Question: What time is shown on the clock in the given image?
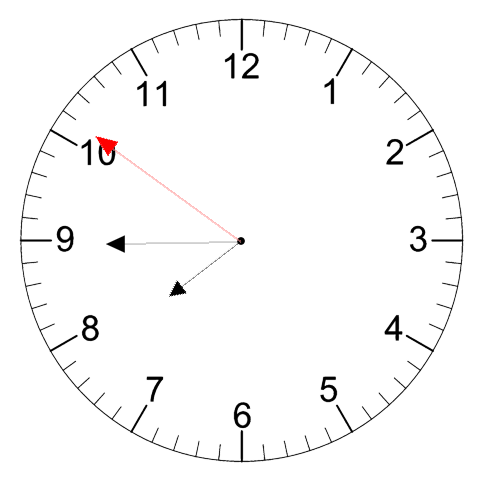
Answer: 07:44:51